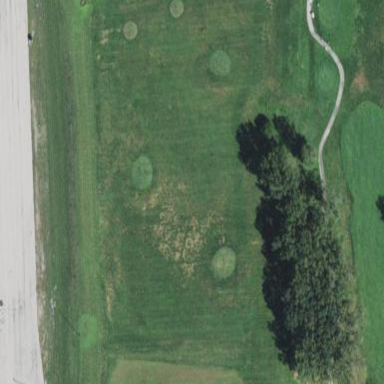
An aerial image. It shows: Well-maintained grassy area designated as golf fairway. It is part of golf sport facility.